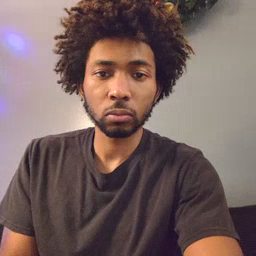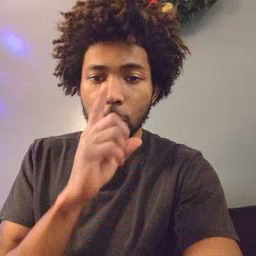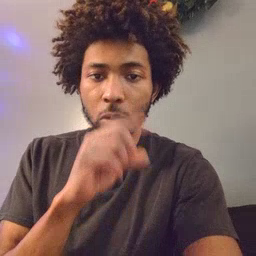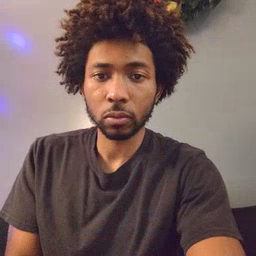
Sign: mouse